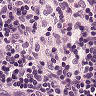
Metastatic tissue present: no